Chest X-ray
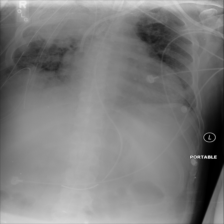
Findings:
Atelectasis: negative
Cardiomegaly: negative
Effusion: negative
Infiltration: negative
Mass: negative
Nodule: negative
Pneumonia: negative
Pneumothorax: negative
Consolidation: negative
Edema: negative
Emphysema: negative
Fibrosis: negative
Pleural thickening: negative
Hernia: negative